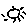
Label: sun